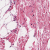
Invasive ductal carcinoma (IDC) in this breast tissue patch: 0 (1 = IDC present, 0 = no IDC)